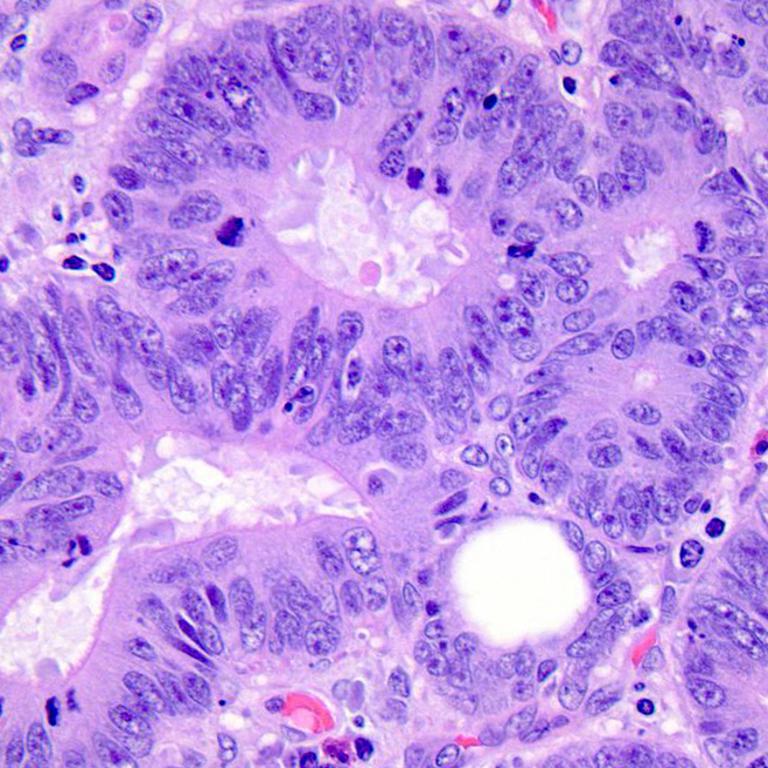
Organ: colon
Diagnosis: adenocarcinomas